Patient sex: F
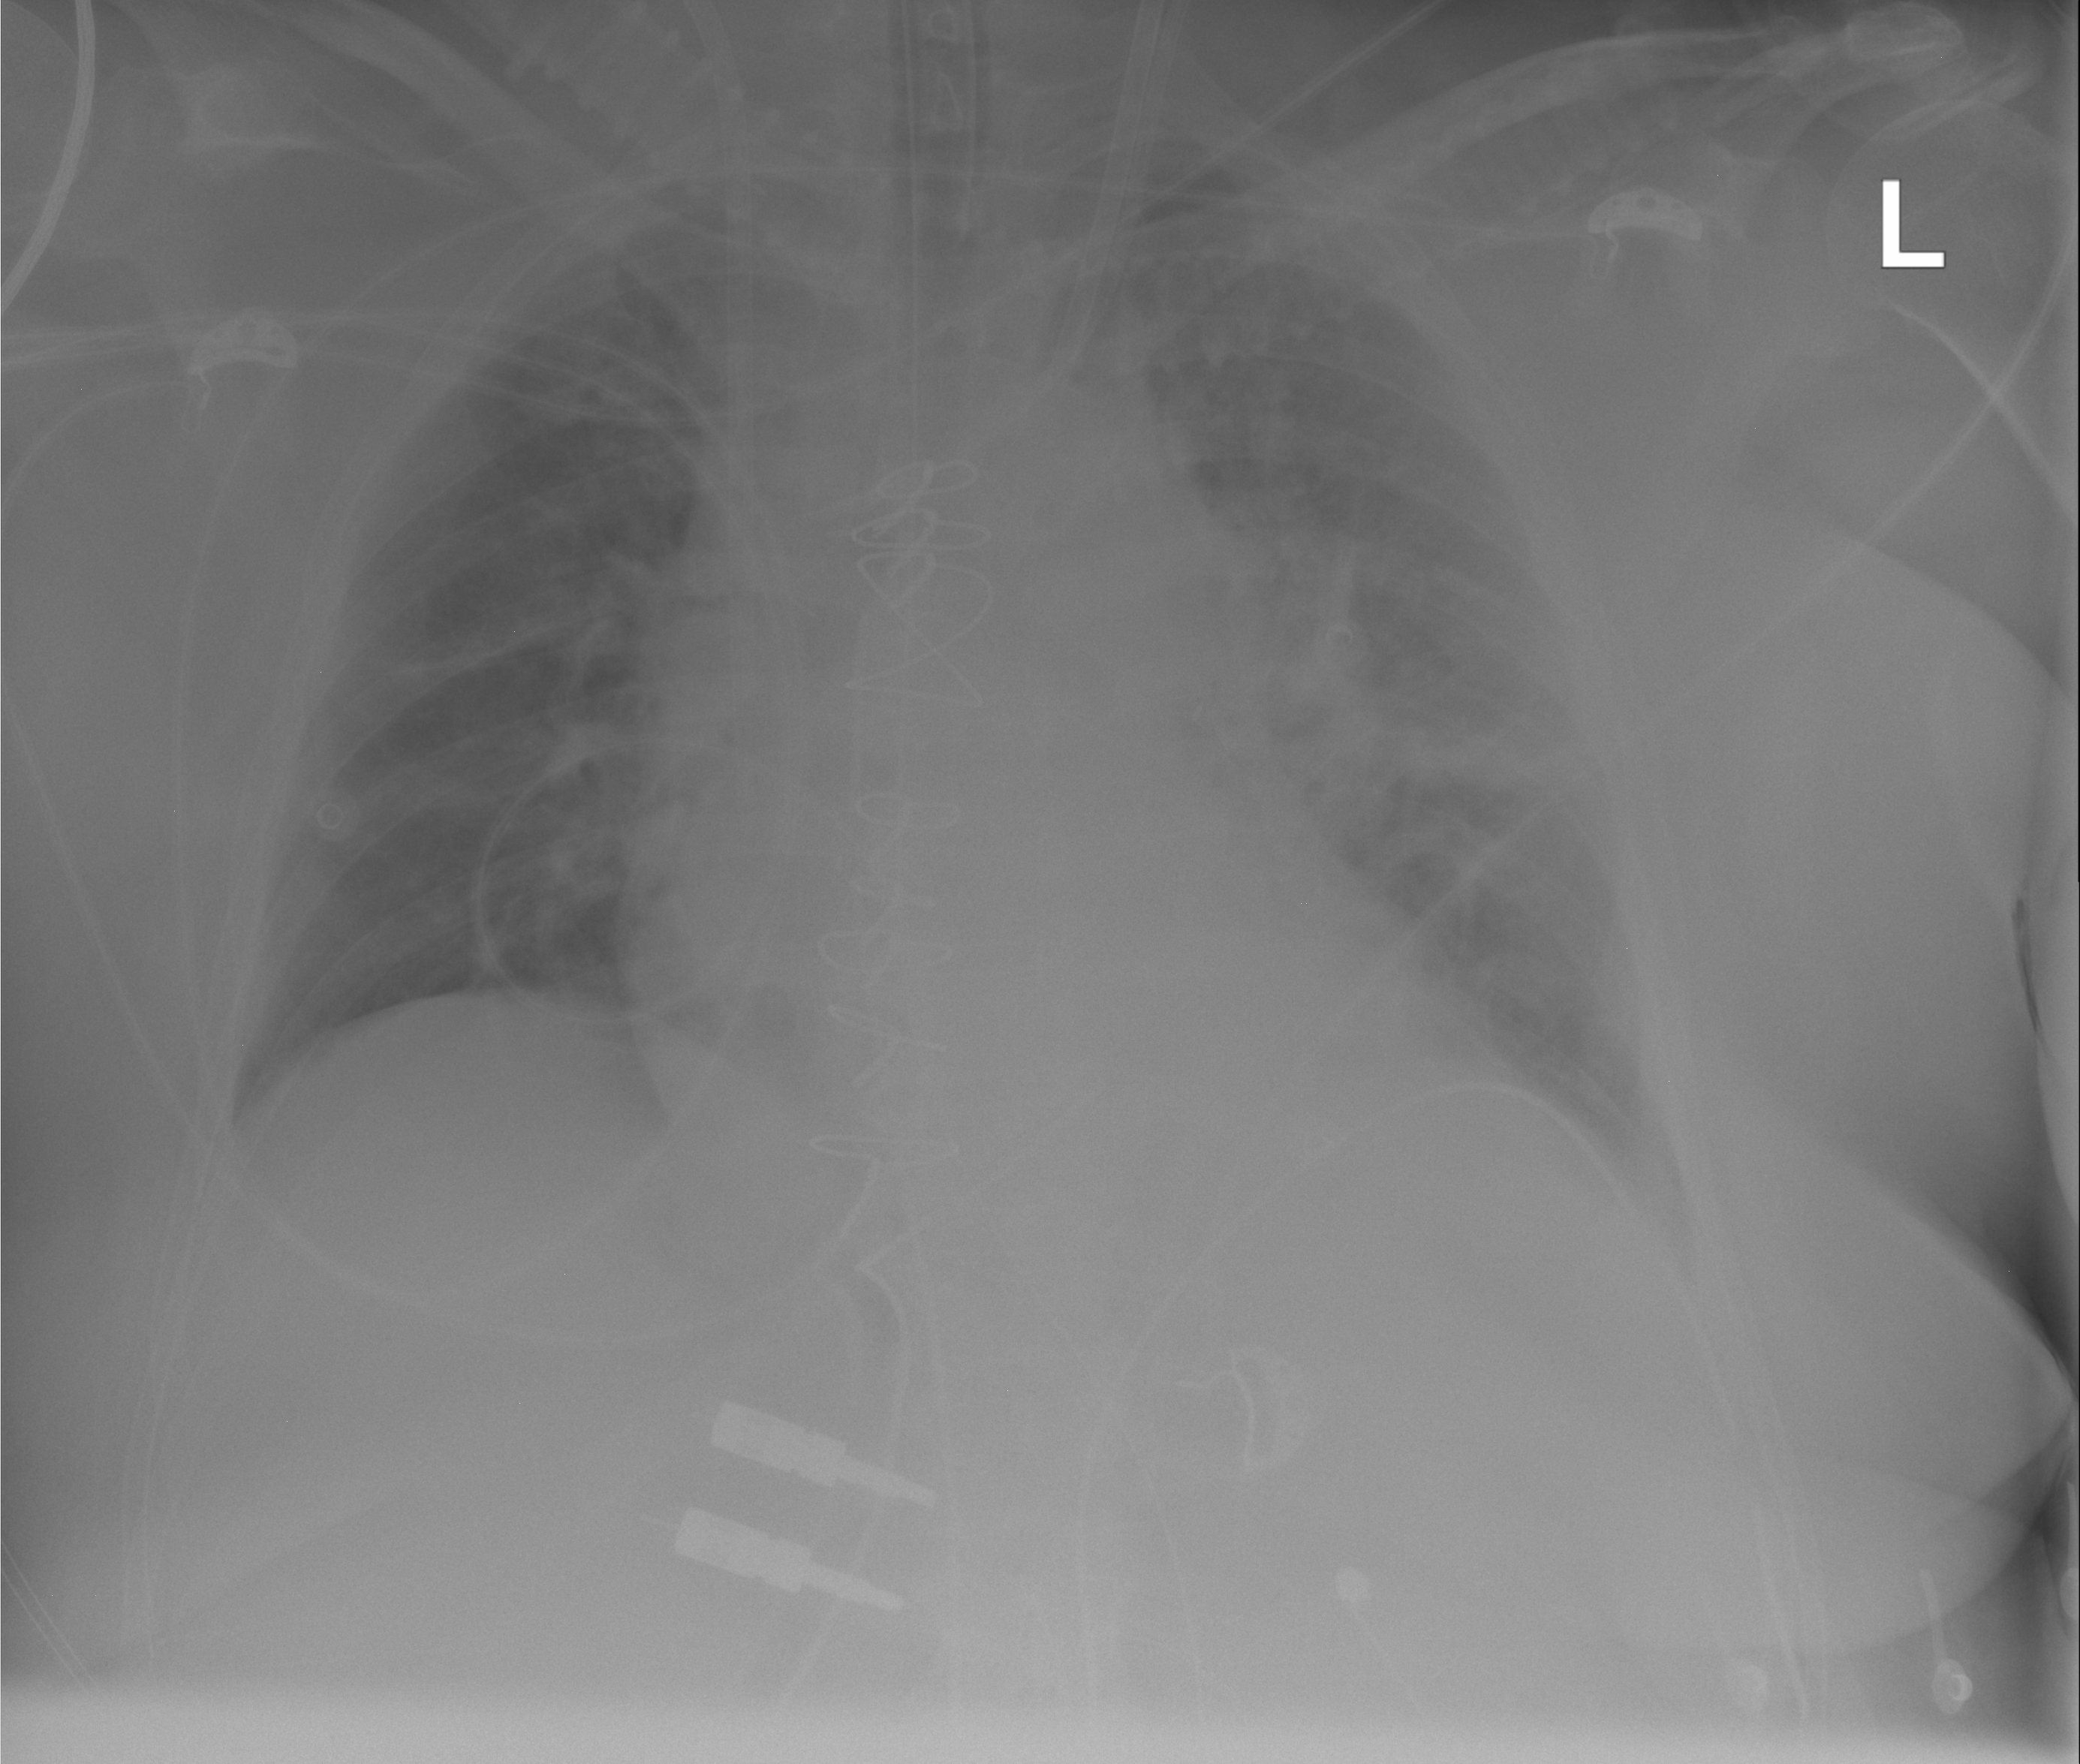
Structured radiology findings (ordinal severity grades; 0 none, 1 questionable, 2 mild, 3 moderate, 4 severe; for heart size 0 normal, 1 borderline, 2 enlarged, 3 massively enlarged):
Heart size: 0
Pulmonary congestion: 0
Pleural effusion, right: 0
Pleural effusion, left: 0
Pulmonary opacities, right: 0
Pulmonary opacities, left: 2
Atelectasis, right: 0
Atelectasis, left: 2